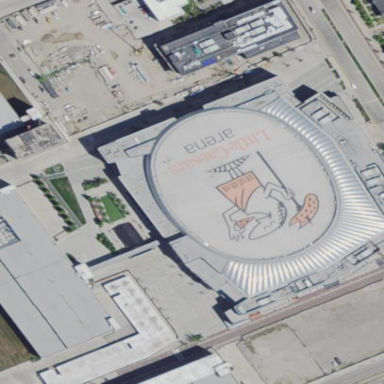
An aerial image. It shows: Stadium building designed for basketball and hockey sports.